【题型】解答题　【知识点】立体几何　【难度】medium
如图所示，在四棱锥$P-ABCD$中，$PA\perp$平面$ABCD$，$AB\perp AD$，$AD\parallel BC$，$AB=BC=2$，$AD=4$．

（1）求证：平面$PAC\perp$平面$PCD$；

（2）若异面直线$PB$和$CD$所成角为$\dfrac{\pi}{3}$，求点$B$到平面$PCD$的距离．

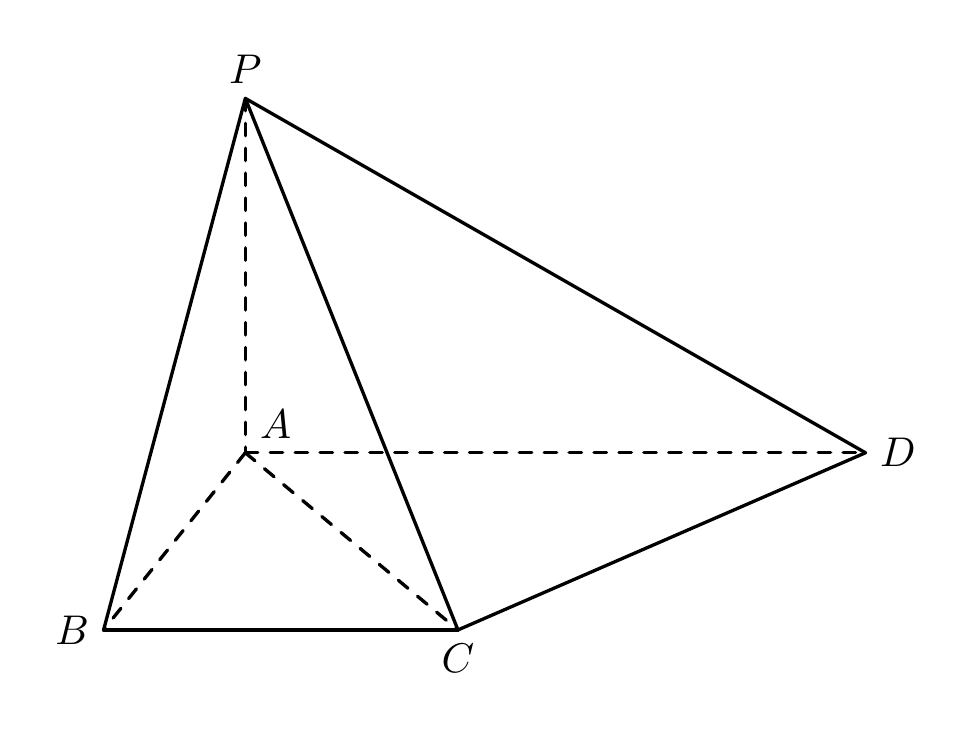
【解答】
【答案】（1）证明过程请见解答；（2）$\dfrac{\sqrt{6}}{3}$．

【分析】（1）利用勾股定理及已知条件中的线面垂直，分别证明$CD\perp AC$，$PA\perp CD$，再由线面、面面垂直的判定定理即可得证；

（2）通过平移$CD$可找到异面直线$PB$和$CD$所成角，再利用等体积法可求得点$B$到平面$PCD$的距离．

【解答】（1）证明：取$AD$的中点$E$，连接$CE$，

$\because AD=4$，$\therefore AE=ED=\dfrac{1}{2}AD=2$，

$\because AD\parallel BC$，$BC=2$，$\therefore AE\parallel BC$且$AE=BC$，

$\therefore$四边形$ABCE$是平行四边形，$\therefore CE=AB=2$，$CE\parallel AB$，

$\because AB\perp AD$，$\therefore AB\perp BC$，$CE\perp AD$，

$\therefore AC=\sqrt{AB^{2}+BC^{2}}=2\sqrt{2}$，$CD=\sqrt{CE^{2}+DE^{2}}=2\sqrt{2}$，

$\therefore CD^{2}+AC^{2}=AD^{2}$，即$CD\perp AC$，

$\because PA\perp$平面$ABCD$，$CD\subset$平面$ABCD$，$\therefore PA\perp CD$，

又$PA\cap AC=A$，$PA\subset$平面$PAC$，$AC\subset$平面$PAC$，$\therefore CD\perp$平面$PAC$，

$\because CD\subset$平面$PCD$，$\therefore$平面$PAC\perp$平面$PCD$．

（2）解：连接$BE$，$BD$，$PE$，

由（1）可知$BC\parallel ED$，$BC=ED$，$\therefore$四边形$BCDE$是平行四边形，

$\therefore CD\parallel BE$，且$CD=BE$，

$\therefore \angle PBE$是异面直线$PB$和$CD$所成角，即$\angle PBE=\dfrac{\pi}{3}$，

设$PA=m(m>0)$，

$\because AB=AE=2$，$\therefore PB=PE=\sqrt{m^{2}+4}$，$\therefore \triangle PBE$是等边三角形，

而$BE=CD=2\sqrt{2}$，

$\therefore \sqrt{m^{2}+4}=2\sqrt{2}$，解得$m=2$，即$PA=2$，

$\because AC=2\sqrt{2}$，$PA\perp AC$，$\therefore PC=\sqrt{PA^{2}+AC^{2}}=2\sqrt{3}$，

由（1）知，$CD\perp$平面$PAC$，$\therefore CD\perp PC$，

$\therefore S_{\triangle PCD}=\dfrac{1}{2}CD\cdot PC=\dfrac{1}{2}\cdot 2\sqrt{2}\cdot 2\sqrt{3}=2\sqrt{6}$，

$S_{\triangle BCD}=\dfrac{1}{2}BC\cdot AB=\dfrac{1}{2}\cdot 2\cdot 2=2$，

设点$B$到平面$PCD$的距离为$h$，

$\therefore V_{B-PCD}=V_{P-BCD}$，

$\therefore \dfrac{1}{3}\cdot h\cdot S_{\triangle PCD}=\dfrac{1}{3}\cdot PA\cdot S_{\triangle BCD}$，

所以$h=\dfrac{PA\cdot S_{\triangle BCD}}{S_{\triangle PCD}}=\dfrac{2\cdot 2}{2\sqrt{6}}=\dfrac{\sqrt{6}}{3}$，

即点$B$到平面$PCD$的距离为$\dfrac{\sqrt{6}}{3}$．

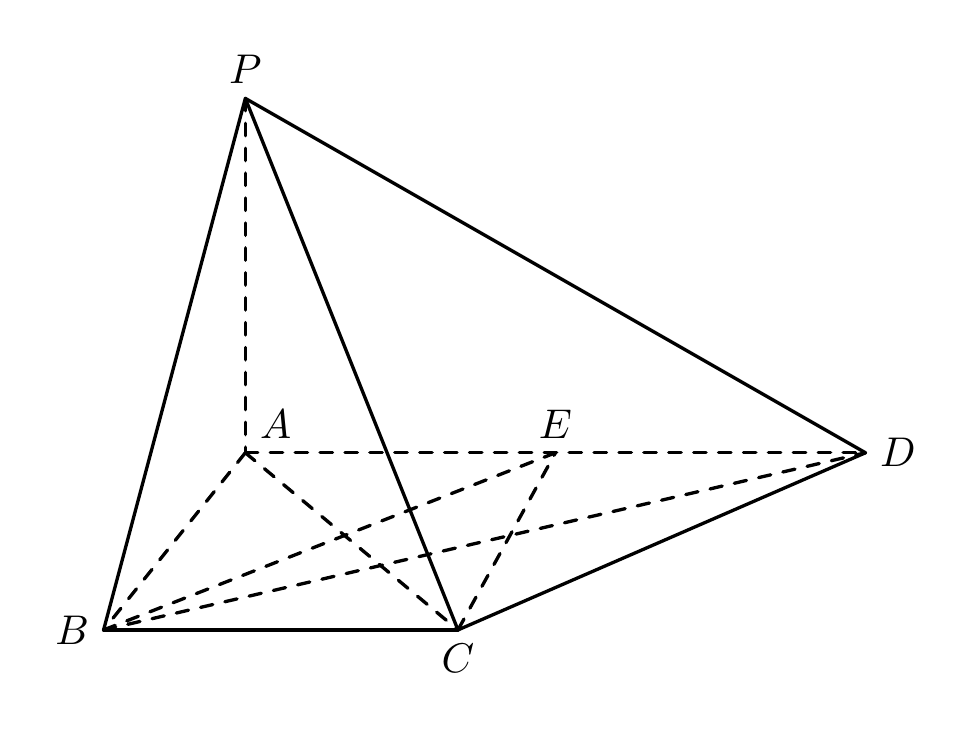